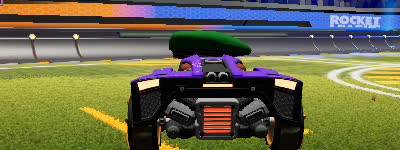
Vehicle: breakout